Question: i tried few of examples but it doesn't showing the direction and keep getting error. i want it to be like when i'm clicked the direction button, it redirect to google maps and show the direction from my current location to given destination latitude and longitude.
it's a java coding from android studio
'''
if (destData != null) {
final String dataHold = (String) destData.get("coordinate");
dest.setText(dataHold);
destAddress = dest.toString();
direction.setOnClickListener(new View.OnClickListener() {
@Override
public void onClick(View v) {
if (source!=null){
String packageName = "com.google.android.apps.maps";
String query = String.format("http://maps.google.com/maps?daddr=%s",destAddress);
Intent intent = new Intent(Intent.ACTION_VIEW, Uri.parse(query));
intent.setPackage(packageName);
startActivity(intent);
}else {
Toast.makeText(DirectionActivity.this,"please get current location",Toast.LENGTH_SHORT).show();
}
}
});
}
'''
picture of the current output i'm getting

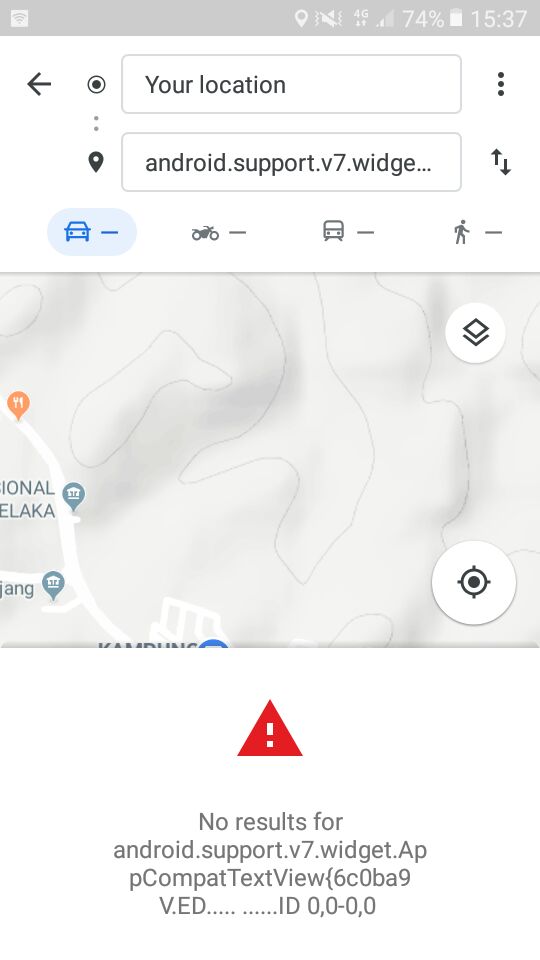
Answer: Use this method and provide co-ordinate values.
'''
public static void startNavigationOnGm(Context context,double lat, double lng){
Intent intent = new Intent(android.content.Intent.ACTION_VIEW,
Uri.parse("http://maps.google.com/maps?daddr="+lat+","+lng));
context.startActivity(intent);
}
'''